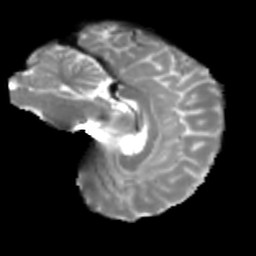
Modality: T2w
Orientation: sagittal
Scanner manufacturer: siemens
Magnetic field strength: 3 T
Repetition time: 4 s
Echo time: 0.0594 s